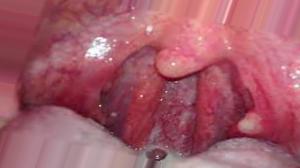
Condition: Mouth Ulcer